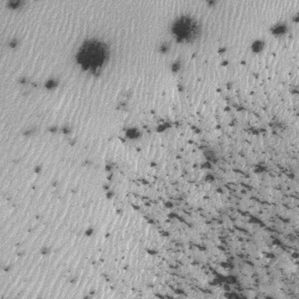
Label: frost